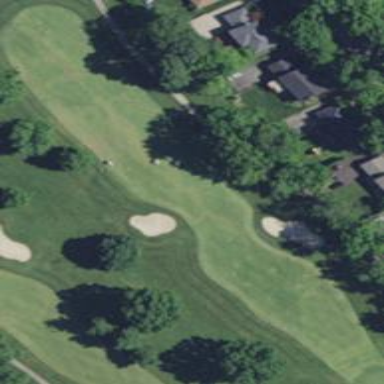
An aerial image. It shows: Grassy area designated as golf fairway.